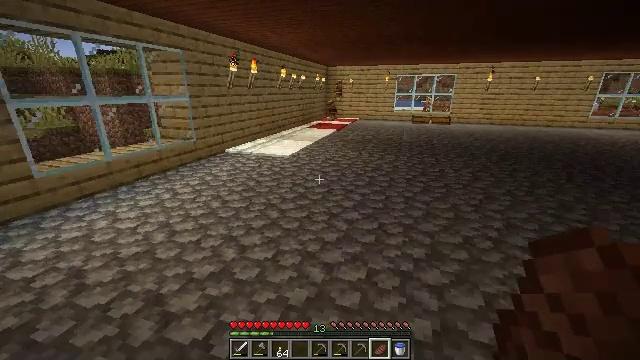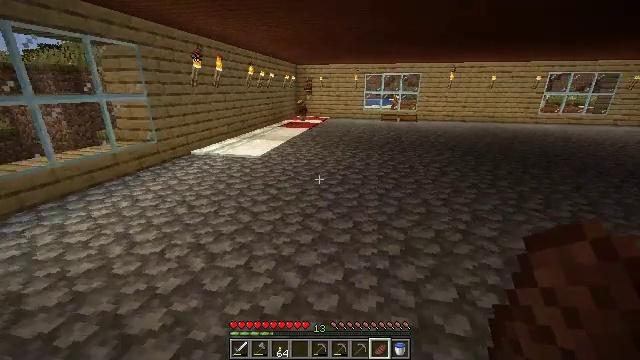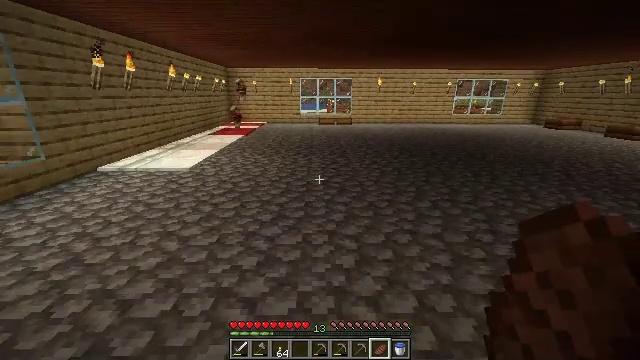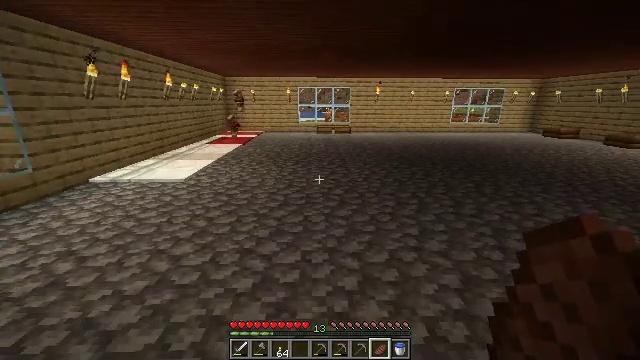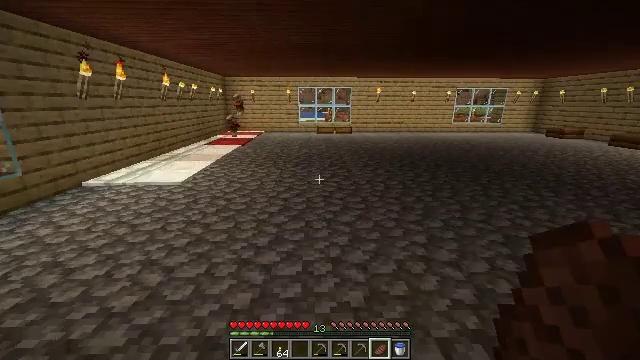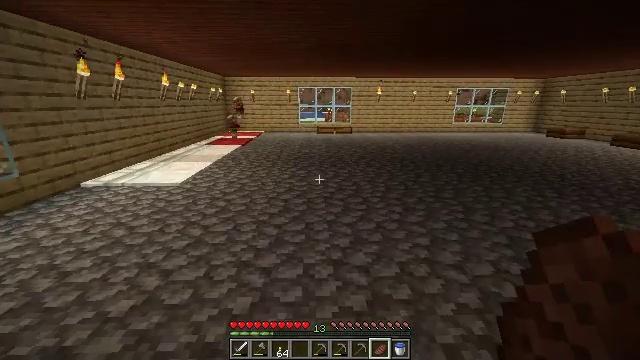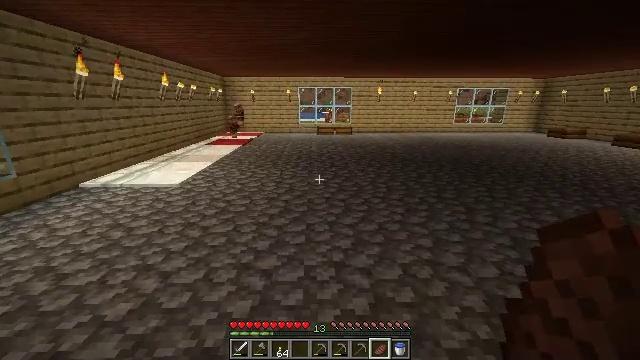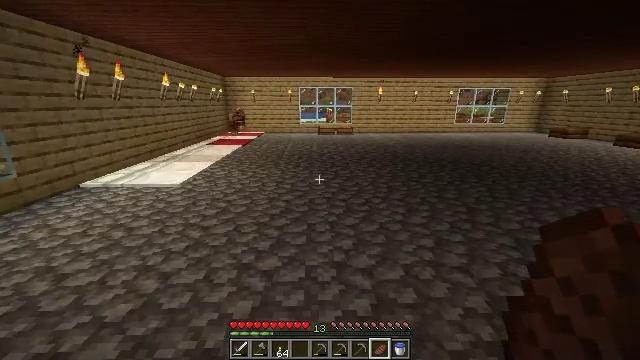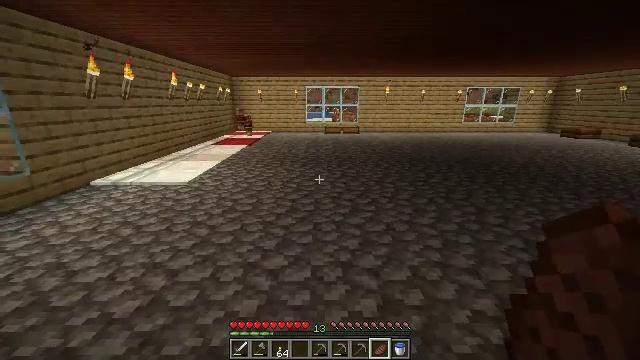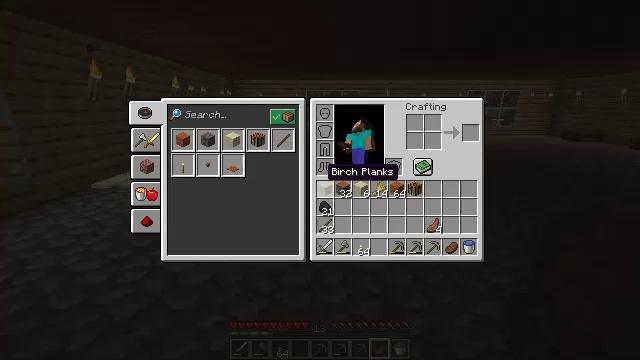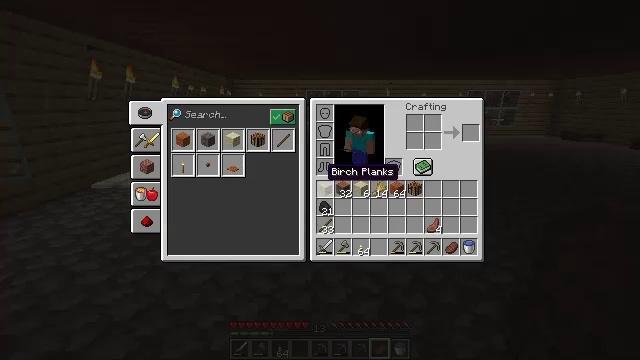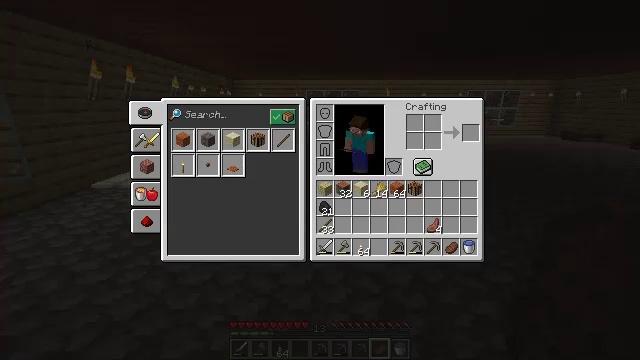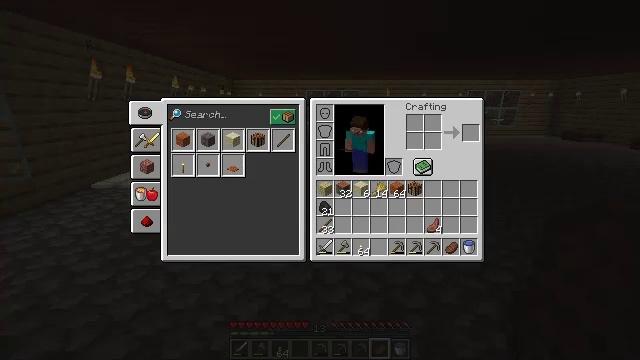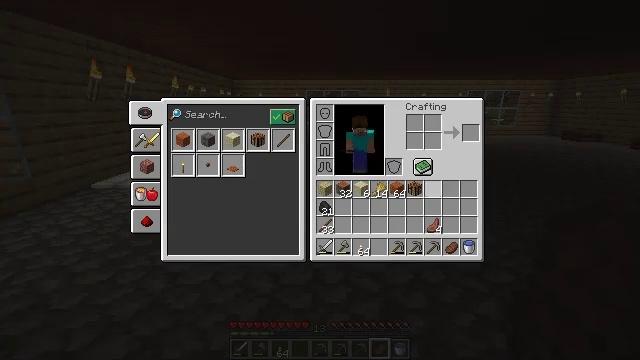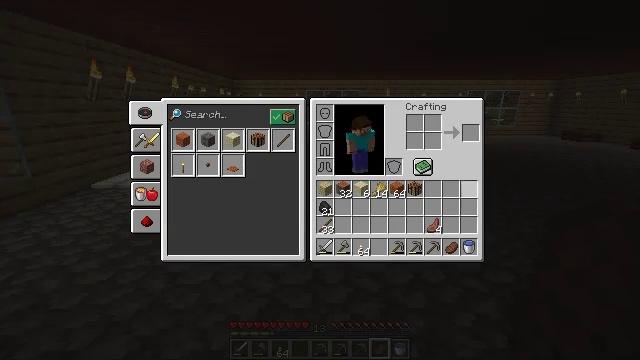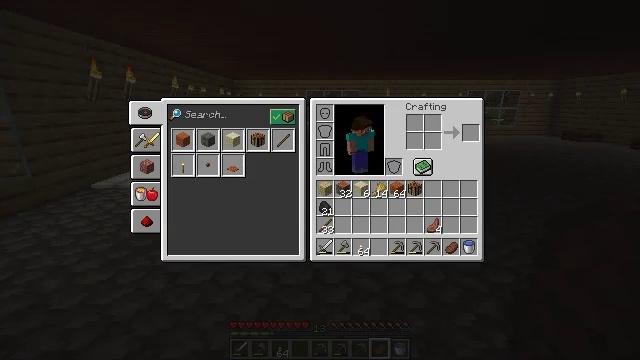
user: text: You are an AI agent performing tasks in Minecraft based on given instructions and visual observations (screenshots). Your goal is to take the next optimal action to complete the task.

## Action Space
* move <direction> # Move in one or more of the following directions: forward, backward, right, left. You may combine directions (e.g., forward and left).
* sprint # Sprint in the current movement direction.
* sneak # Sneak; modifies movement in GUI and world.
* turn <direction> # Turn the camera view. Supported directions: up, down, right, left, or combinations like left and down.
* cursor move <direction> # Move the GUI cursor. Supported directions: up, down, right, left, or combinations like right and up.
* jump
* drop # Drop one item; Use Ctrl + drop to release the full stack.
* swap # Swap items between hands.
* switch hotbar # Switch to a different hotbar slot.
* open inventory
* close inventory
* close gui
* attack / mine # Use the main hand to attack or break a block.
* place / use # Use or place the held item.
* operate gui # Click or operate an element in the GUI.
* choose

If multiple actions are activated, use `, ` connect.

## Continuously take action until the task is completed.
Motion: motion action
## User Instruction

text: Remove the cobblestone slab with a tool.
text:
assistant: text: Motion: move forward, turn right
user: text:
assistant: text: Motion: move forward, turn right and up
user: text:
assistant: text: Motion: move forward, turn up
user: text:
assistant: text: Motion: no_op
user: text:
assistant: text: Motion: no_op
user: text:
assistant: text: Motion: no_op
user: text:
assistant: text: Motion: no_op
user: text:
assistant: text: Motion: turn left
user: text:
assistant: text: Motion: close inventory
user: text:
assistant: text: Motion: close inventory
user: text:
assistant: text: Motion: cursor move right, close inventory
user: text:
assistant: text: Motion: cursor move right, close inventory
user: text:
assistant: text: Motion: cursor move right, open gui
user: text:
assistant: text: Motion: cursor move right
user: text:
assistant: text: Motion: cursor move right
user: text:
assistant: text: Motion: cursor move right
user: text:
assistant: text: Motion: cursor move right
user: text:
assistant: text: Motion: no_op
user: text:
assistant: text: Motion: no_op
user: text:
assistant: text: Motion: cursor move left and down
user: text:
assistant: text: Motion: cursor move left
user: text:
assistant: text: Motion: cursor move left
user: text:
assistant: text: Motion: cursor move left
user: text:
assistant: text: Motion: cursor move left
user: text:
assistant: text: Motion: cursor move left
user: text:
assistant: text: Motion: cursor move left
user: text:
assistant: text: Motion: no_op
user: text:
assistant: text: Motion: cursor move left
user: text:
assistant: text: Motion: cursor move left
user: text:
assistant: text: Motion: no_op